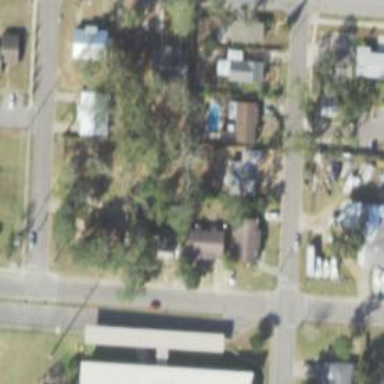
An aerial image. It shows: This residential area consists of single-family homes.